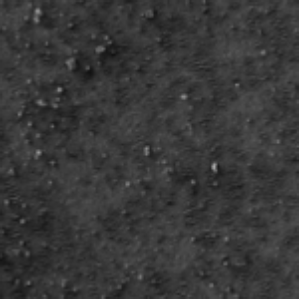
Label: frost